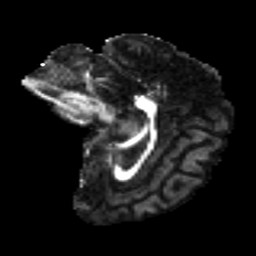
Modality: FA
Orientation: sagittal
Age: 37
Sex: female
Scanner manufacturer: ge
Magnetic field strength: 3 T
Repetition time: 7.8 s
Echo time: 0.0606 s